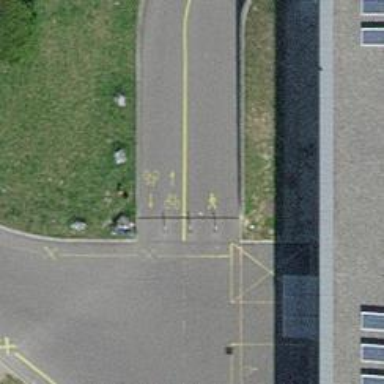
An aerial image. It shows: Bollard barrier.